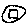
Label: square